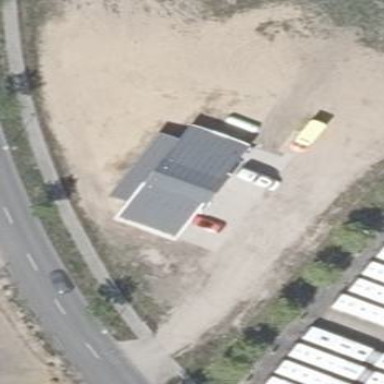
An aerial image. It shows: Ambulance station building.